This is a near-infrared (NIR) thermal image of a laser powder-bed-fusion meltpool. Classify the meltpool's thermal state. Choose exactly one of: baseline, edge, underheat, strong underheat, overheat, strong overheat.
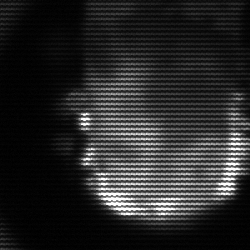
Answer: baseline